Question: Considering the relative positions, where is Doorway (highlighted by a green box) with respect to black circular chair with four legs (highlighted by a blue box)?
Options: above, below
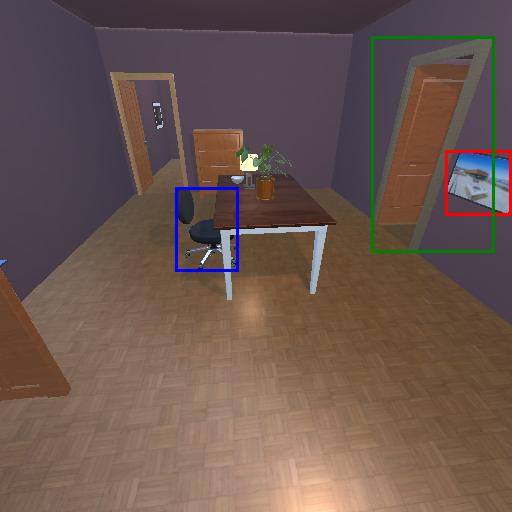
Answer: above